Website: apple
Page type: customer-info-address
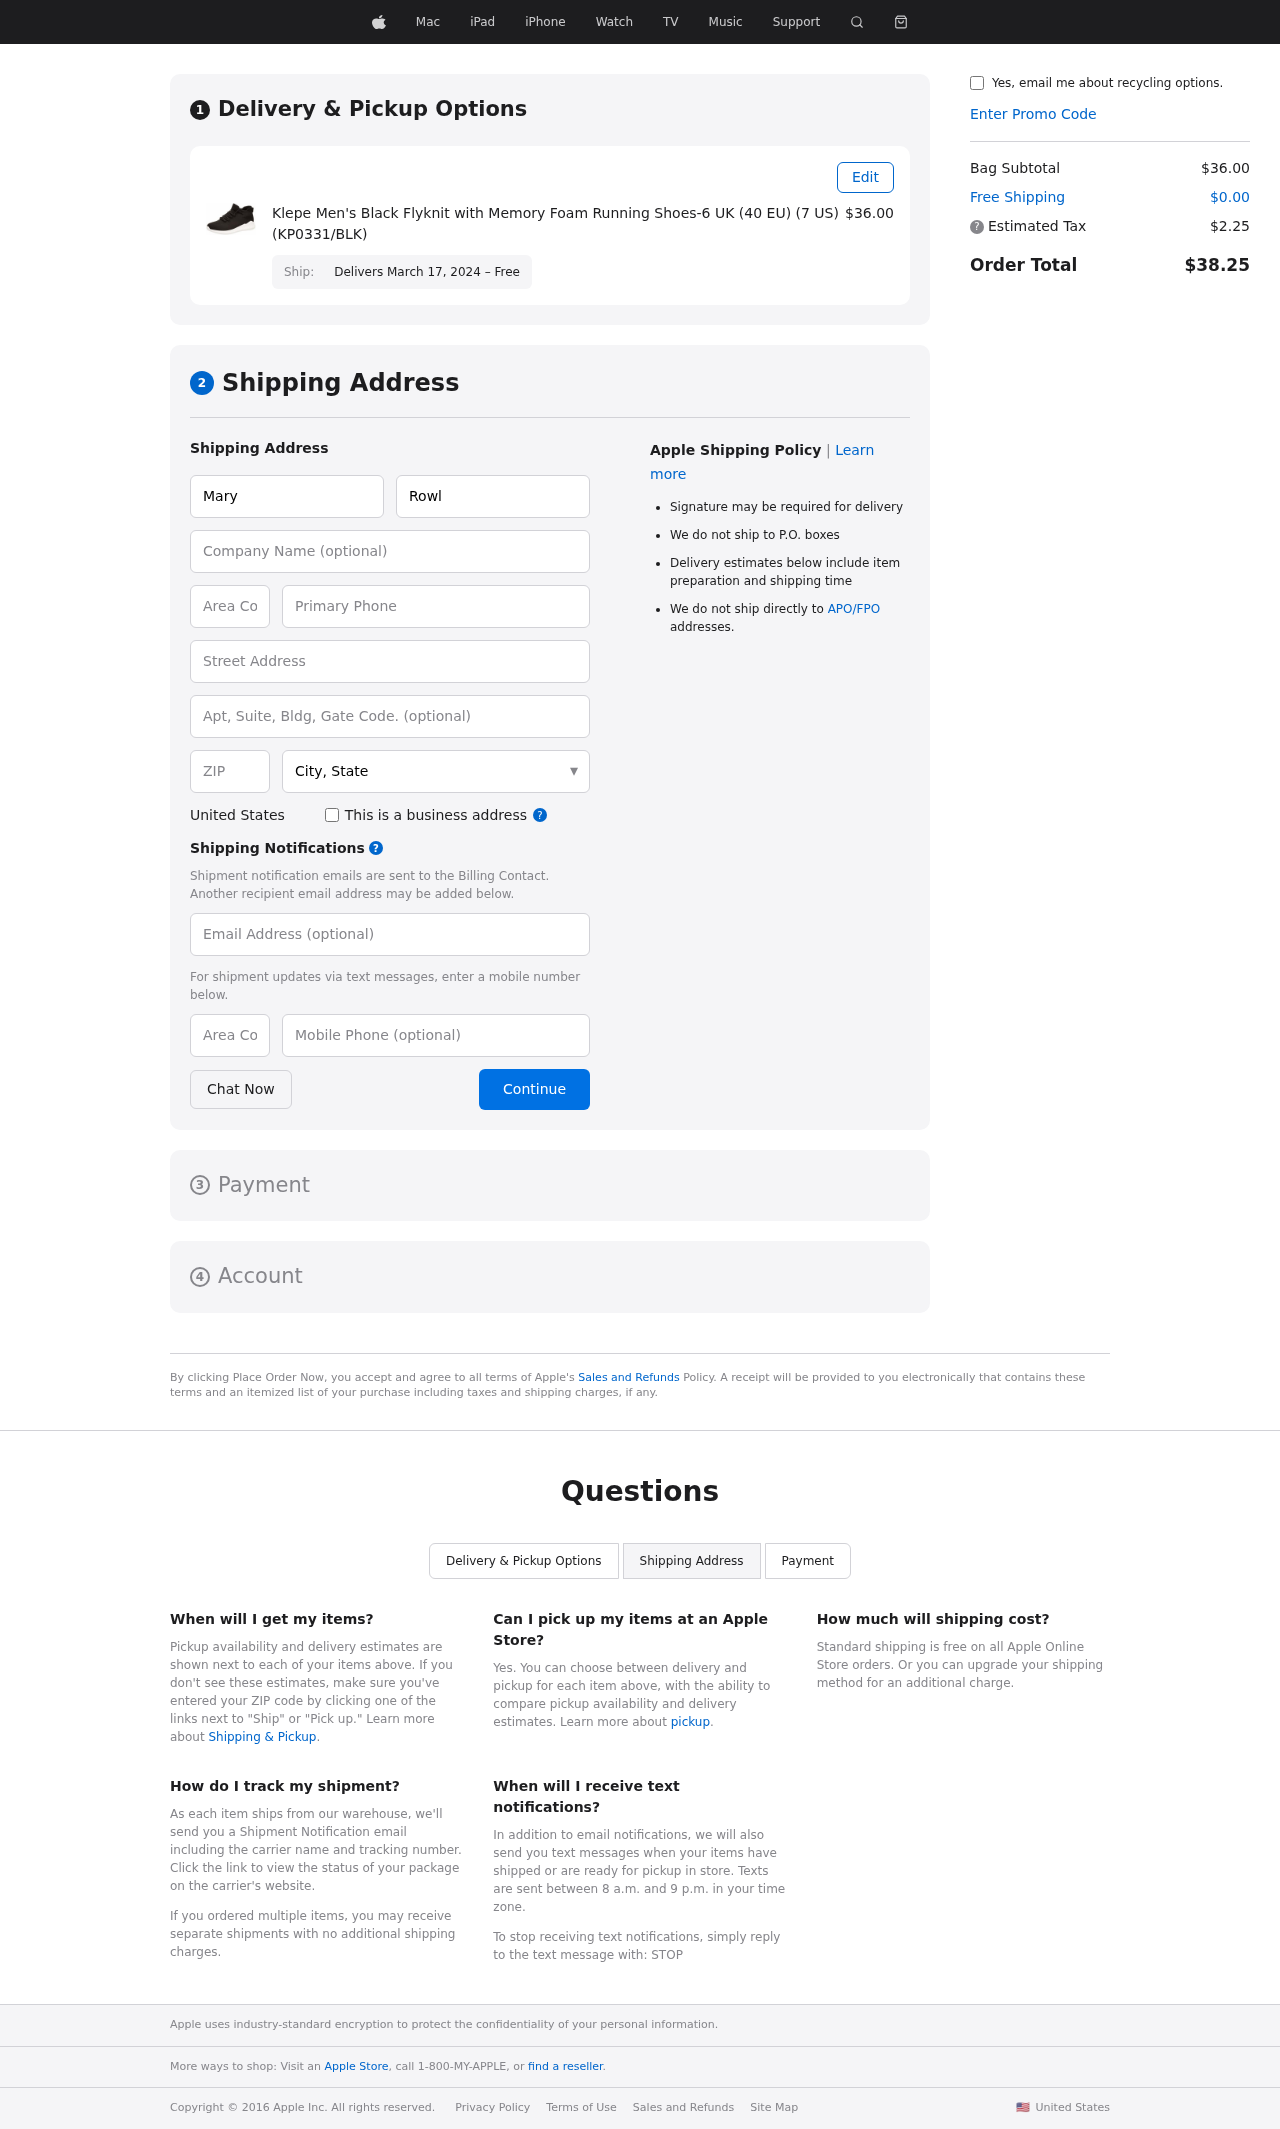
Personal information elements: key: PII_CITY_STATE
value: Manningbury, OK
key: PII_COMPANY
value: Todd, Adams and Duke
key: PII_COUNTRY
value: United States
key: PII_EMAIL
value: mary_rowland@yahoo.com
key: PII_FIRSTNAME
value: Mary
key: PII_LASTNAME
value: Rowland
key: PII_PHONE
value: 9614604643
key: PII_PHONE_ALT
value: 8354836864
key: PII_PHONE_ALT_AREA
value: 835
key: PII_PHONE_AREA
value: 961
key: PII_POSTCODE
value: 24050
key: PII_STREET
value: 7616 Shea Manors
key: PII_STREET2
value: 1219 Lorraine Extensions Suite 363
Product elements: key: PRODUCT1_NAME
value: Klepe Men's Black Flyknit with Memory Foam Running Shoes-6 UK (40 EU) (7 US) (KP0331/BLK)
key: PRODUCT1_PRICE
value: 36
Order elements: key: ORDER_DELIVERY_DATE
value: Delivers March 17, 2024 – Free
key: ORDER_SUBTOTAL
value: $36.00
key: ORDER_SHIPPING_COST
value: $0.00
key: ORDER_TAX
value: $2.25
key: ORDER_TOTAL
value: $38.25